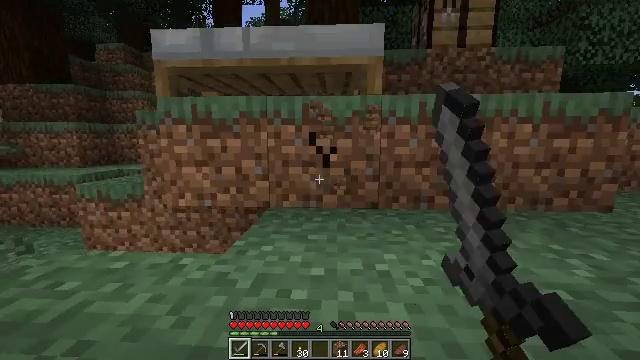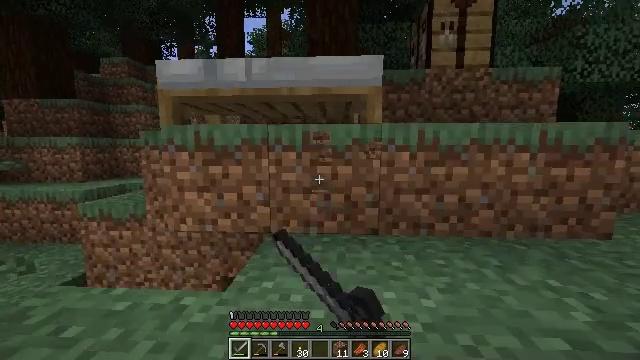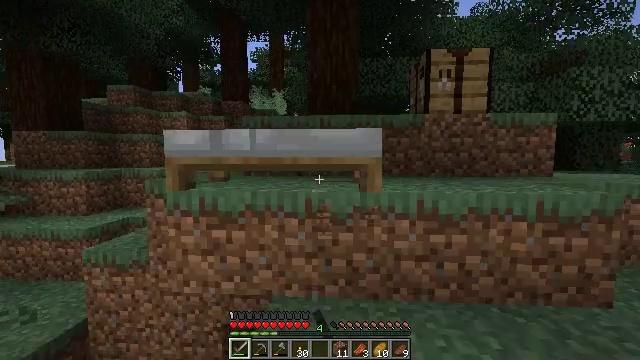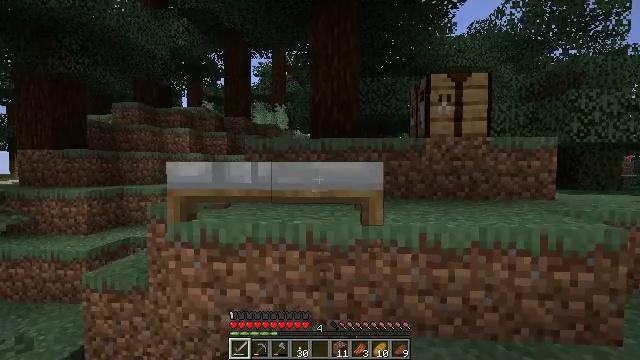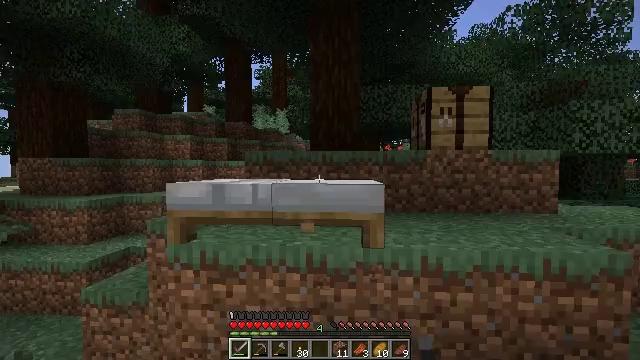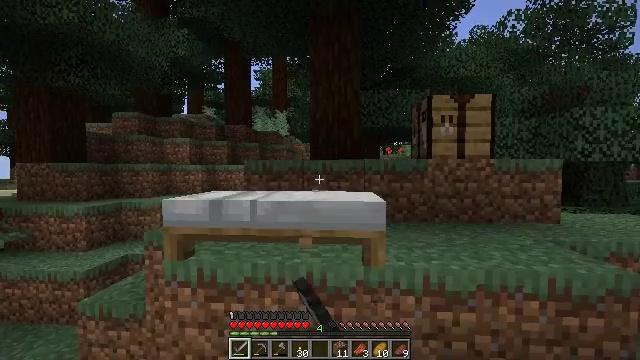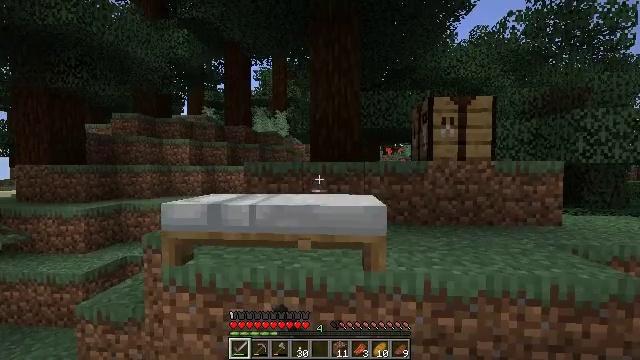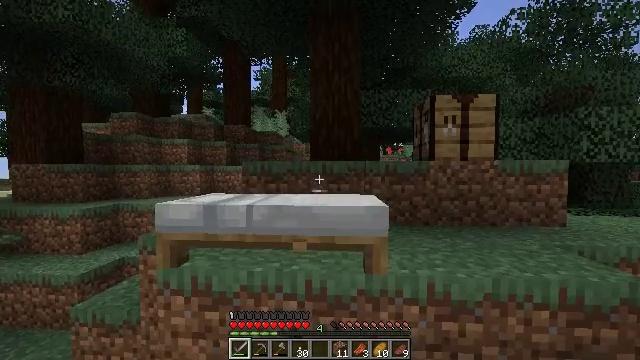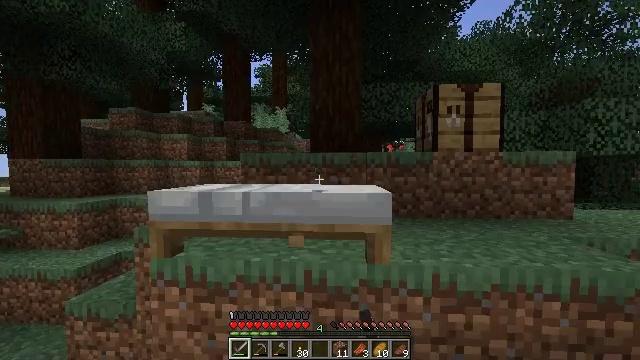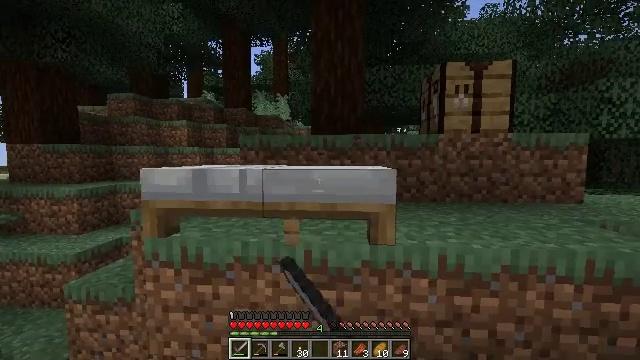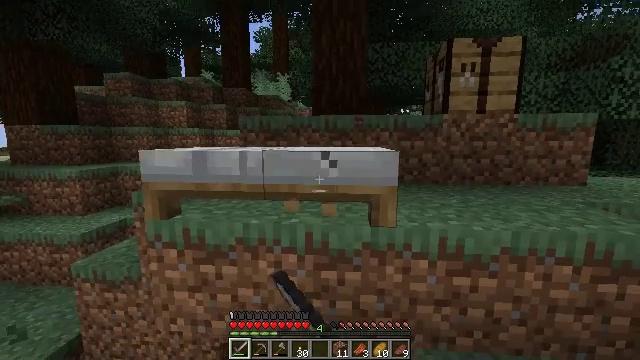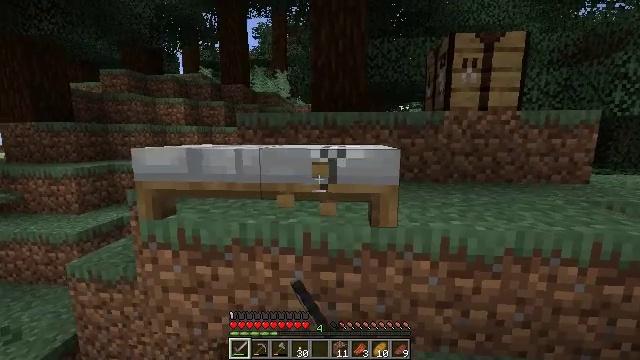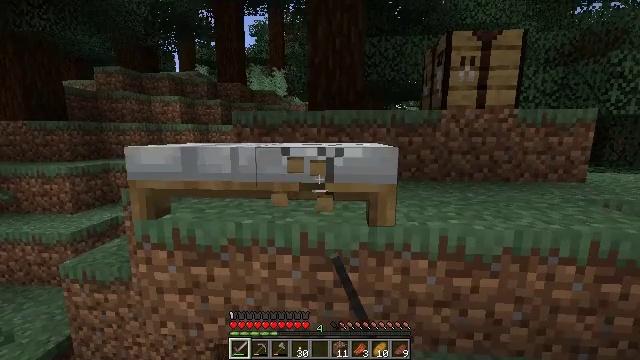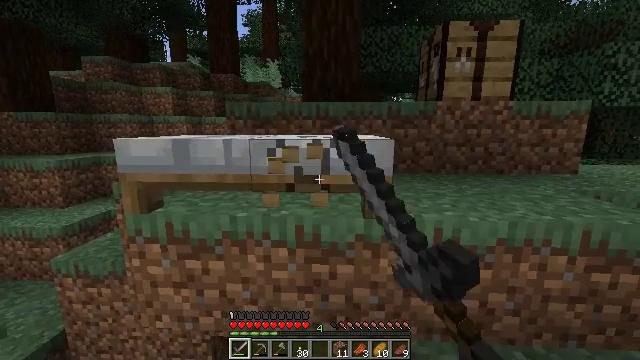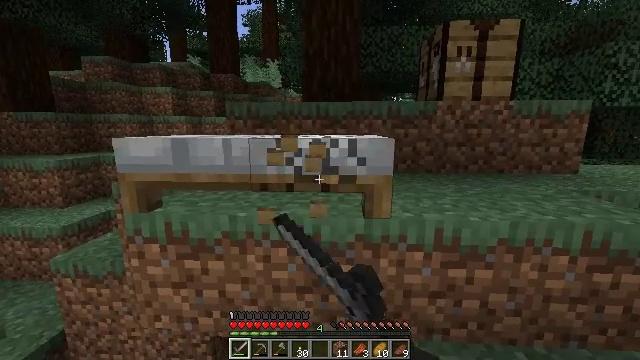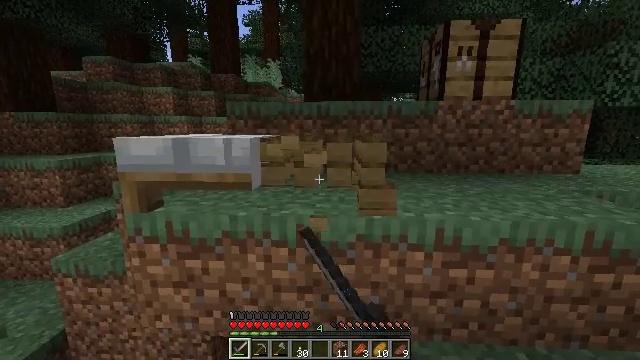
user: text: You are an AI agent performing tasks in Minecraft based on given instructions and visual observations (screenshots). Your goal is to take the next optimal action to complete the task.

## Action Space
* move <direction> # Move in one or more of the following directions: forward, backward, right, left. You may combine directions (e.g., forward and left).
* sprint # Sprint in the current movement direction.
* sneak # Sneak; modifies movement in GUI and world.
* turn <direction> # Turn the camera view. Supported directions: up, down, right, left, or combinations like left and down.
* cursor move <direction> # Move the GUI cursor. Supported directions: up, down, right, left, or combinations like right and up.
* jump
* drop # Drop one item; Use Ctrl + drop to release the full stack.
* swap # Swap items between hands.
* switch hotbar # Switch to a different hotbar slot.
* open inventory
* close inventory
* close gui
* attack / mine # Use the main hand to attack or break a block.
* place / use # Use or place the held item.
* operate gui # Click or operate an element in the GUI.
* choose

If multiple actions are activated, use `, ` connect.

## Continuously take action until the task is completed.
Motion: motion action
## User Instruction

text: Retrieve the white bed for later use.
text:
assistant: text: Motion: turn up, jump
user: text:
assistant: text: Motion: move forward, turn up, jump
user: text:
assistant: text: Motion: move forward, turn up, jump
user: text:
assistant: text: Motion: move forward, attack / mine
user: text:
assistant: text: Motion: move forward, attack / mine
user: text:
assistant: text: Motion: move forward, attack / mine
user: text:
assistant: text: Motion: move forward, attack / mine
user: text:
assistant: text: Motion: attack / mine
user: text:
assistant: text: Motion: turn down, attack / mine
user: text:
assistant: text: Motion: turn down, attack / mine
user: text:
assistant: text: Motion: attack / mine
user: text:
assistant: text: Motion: attack / mine
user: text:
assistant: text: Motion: turn right and down, attack / mine
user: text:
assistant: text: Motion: attack / mine
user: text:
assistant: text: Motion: attack / mine
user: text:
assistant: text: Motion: attack / mine
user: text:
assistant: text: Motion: attack / mine
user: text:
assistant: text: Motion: attack / mine
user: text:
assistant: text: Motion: attack / mine
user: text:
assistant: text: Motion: attack / mine